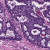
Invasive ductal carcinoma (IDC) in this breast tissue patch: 1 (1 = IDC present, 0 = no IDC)